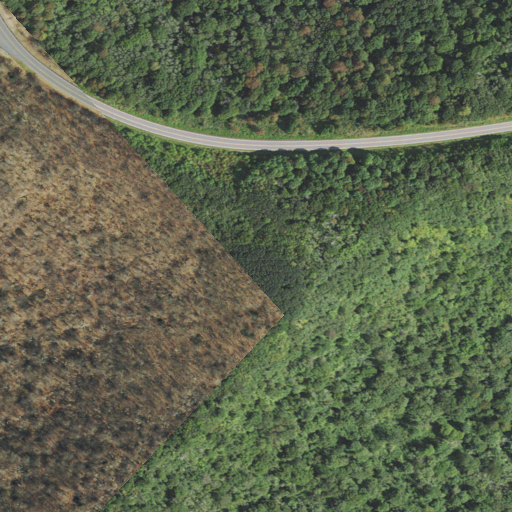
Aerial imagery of mountain in Tennessee named Big Junction containing deciduous forest, mixed forest, shrub, open development, and low intensity development